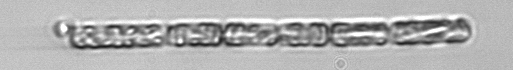
Label: Dactyliosolen_fragilissimus